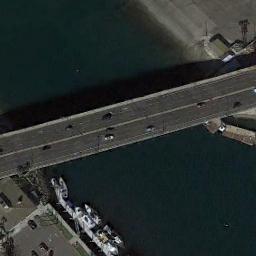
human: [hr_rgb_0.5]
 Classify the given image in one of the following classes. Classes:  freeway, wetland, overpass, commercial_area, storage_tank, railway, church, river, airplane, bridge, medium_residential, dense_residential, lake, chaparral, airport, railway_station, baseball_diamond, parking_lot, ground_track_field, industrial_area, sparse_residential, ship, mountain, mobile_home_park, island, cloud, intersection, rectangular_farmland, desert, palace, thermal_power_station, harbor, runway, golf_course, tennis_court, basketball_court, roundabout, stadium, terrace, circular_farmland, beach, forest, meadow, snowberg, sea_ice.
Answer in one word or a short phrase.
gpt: bridge